Question: Take a look at this code below, i completely understand what this program is doing but there is one doubt regarding the output of the program on the console.
'''
using System;
using System.IO;
class program
{
public static void Main()
{
StreamReader myReader = new StreamReader("TextFile1.txt");
string line = "";
while (line != null)
{
line = myReader.ReadLine();
if(line != null)
Console.WriteLine(line);
}
Console.ReadLine();
}
}
'''
and the output as follows

My question is that when i comment off the 'if' statement within the while loop, output is still exactly the same but the cursor moves an extra line down further, and i didn't understand why?
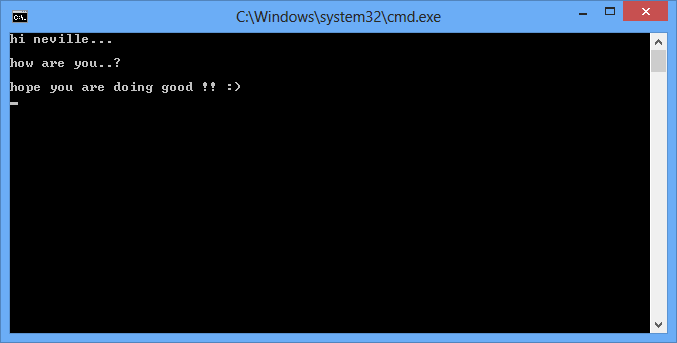
Answer: Because last readed 'line' is 'null' and when you have 'if' you don't do 'Console.WriteLine' and you don't have additional new line.
When you commet it out you don't check if line is not null and if it is 'null' you print new line without any other data because 'line=null'